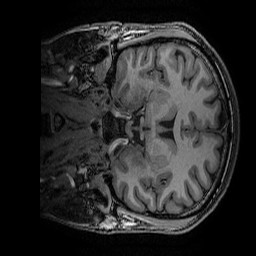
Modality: T1w
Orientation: coronal
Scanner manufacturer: ge
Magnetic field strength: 3 T
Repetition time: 0.007 s
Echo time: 0.00342 s